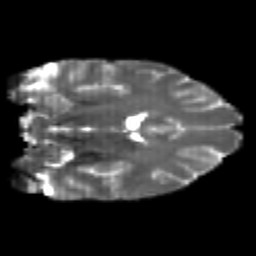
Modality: T2w
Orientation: coronal
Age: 22
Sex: female
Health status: healthy
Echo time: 0.074 s